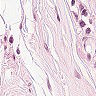
Metastatic tissue present: no